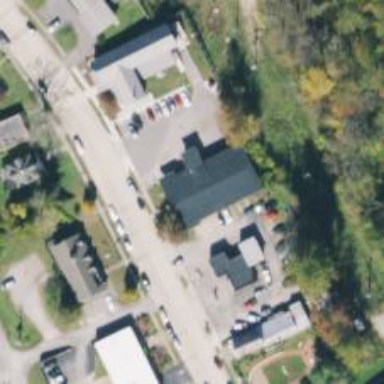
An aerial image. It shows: Post office.